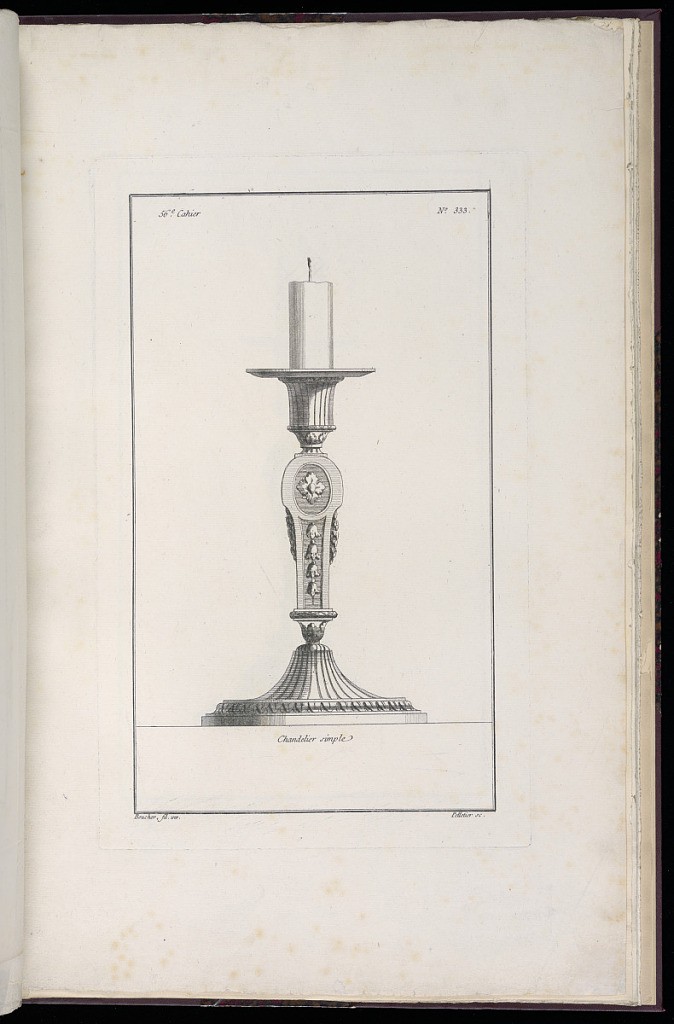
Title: Chandelier simple
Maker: Juste-François Boucher, French, 1736 – 1782
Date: ca. 1775
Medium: Engraving on off white laid paper
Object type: Print
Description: Design for a candlestick decorated with lamb tongue, fluting, acanthus leaf, bound leaf, rosettes, and egg and dart. The plate is signed.